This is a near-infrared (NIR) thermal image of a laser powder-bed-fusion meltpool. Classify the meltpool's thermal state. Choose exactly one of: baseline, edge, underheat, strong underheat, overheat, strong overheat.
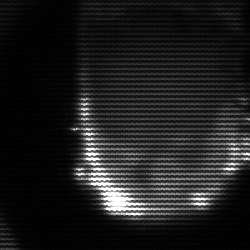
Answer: baseline